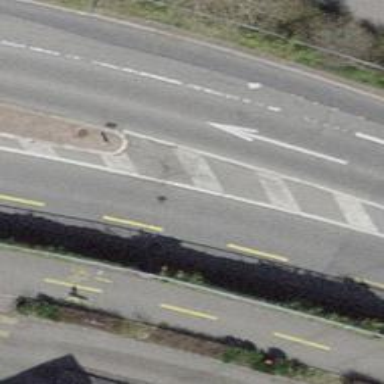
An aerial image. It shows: Primary highway with dedicated cycle lane on the left side.